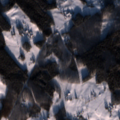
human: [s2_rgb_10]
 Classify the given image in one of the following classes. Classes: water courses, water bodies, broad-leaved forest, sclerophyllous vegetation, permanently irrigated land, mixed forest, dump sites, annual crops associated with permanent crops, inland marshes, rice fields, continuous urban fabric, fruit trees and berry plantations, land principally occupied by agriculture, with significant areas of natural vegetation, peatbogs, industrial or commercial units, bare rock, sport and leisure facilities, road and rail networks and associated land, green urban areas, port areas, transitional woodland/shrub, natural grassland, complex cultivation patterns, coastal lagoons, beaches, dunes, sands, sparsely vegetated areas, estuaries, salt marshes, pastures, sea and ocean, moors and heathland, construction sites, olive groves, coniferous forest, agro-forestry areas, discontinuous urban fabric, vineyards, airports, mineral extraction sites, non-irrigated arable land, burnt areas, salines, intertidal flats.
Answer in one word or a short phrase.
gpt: non-irrigated arable land, land principally occupied by agriculture, with significant areas of natural vegetation, broad-leaved forest, mixed forest